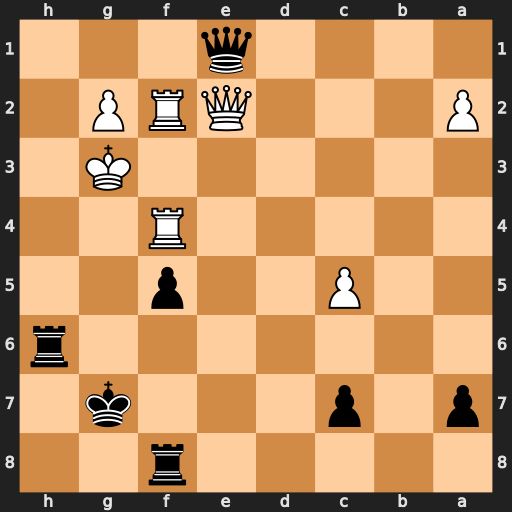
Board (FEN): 5r2/p1p3k1/7r/2P2p2/5R2/6K1/P3QRP1/4q3
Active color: b
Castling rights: -
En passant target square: -
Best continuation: Rg6+ Kf3 Qc3+ Qe3 Rg3+ Kxg3 Qxe3+